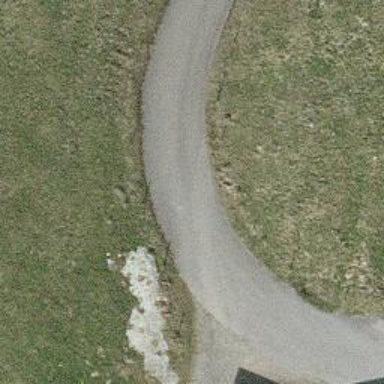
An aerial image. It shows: Unclassified road.